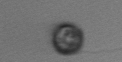
Label: Dinophyceae